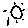
Label: sun